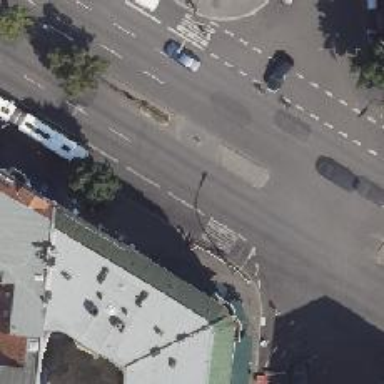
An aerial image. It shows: Unmarked road crossing.